Question: Hello I am not sure why this is the case, but when I commit and push to GitHub no matter how many png files or pictures I add to my drawable folders, the drawables folder never changes on the repository when I access it thru my profile on GitHub.
Example picture:

I have done research, but didn't find much substance
<URL>
I was surprised that there is not a lot written on this. This can be fatal if a user commits a project ending error and needs to recover everything on Github just to find that every drawable or png file will be lost.
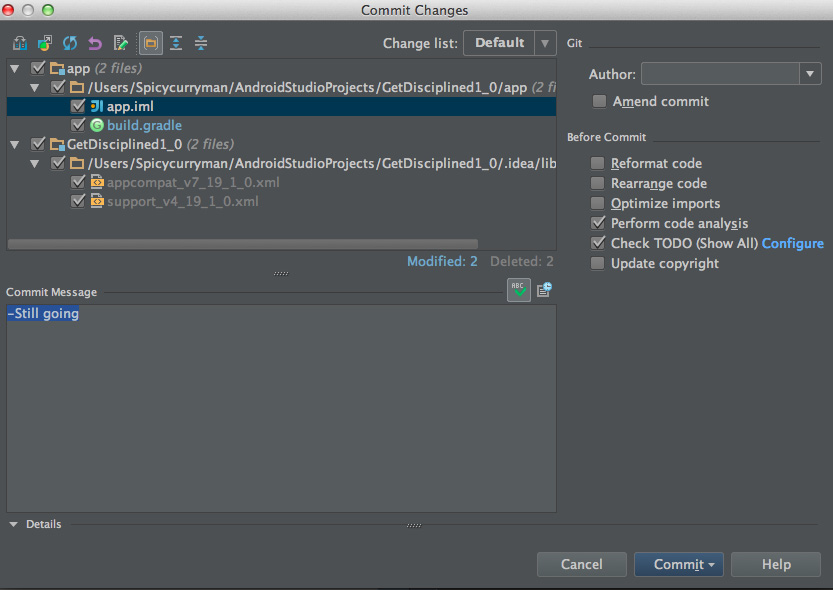
Answer: It depends on how you add the images to Android Studio. If you drop the images their respective folders without letting AS know via a file explorer then the images will not be added to git and they will appear red in the project explorer. If you copy the images and paste them into their respective folders within the AS project explorer then they should be added to git and show up green as shown below.

If there are files you wish to add to git that aren't added already then just right click on the file in the project explorer and select Git -> Add or use .